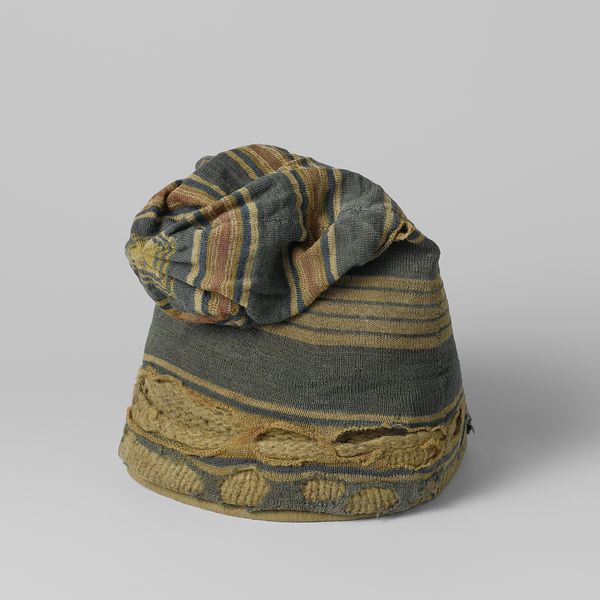
Titel: Muts, fijn gebreid en meerkleurig met rode, groene, blauwe, gele en witte horizontale strepen, gevoerd met een grof gebreide lichtbruine muts
Standort: Amsterdam
Institution: Rijksmuseum
Schlagwörter: hat, toile, stripes, bonnet, rayure, sac, holes, designs, tissé, rayé, mortuaire